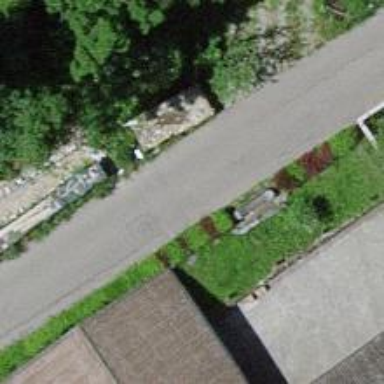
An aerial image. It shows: Bench.